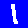
Digit: 1